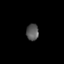
Tissue: prostate
Cell type: T cells
Senescence score: 0.8024
Nuclear area (px): 202
Mean DAPI intensity: 87.064